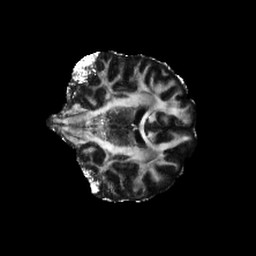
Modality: FA
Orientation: coronal
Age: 27
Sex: female
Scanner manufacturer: siemens
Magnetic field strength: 6.98 T
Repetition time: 7.08 s
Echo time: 0.0756 s